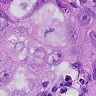
Metastatic tissue present: yes